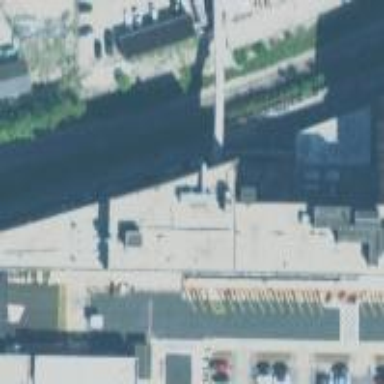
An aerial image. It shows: Industrial building used as office.